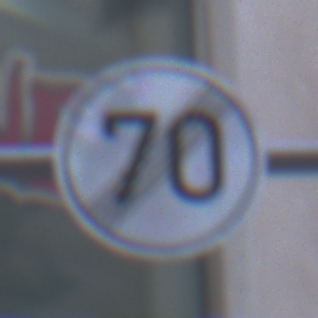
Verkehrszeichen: EndeGeschwindigkeit70
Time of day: MorningAfternoon
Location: Outdoor (Urban)
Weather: PartlyCloudy
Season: NotSpecified
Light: Natural